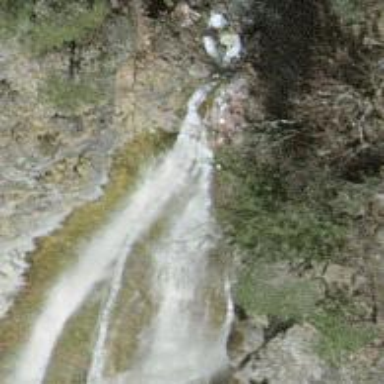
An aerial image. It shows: Beautiful waterfall in nature.